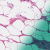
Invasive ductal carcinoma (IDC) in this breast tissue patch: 0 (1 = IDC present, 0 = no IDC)